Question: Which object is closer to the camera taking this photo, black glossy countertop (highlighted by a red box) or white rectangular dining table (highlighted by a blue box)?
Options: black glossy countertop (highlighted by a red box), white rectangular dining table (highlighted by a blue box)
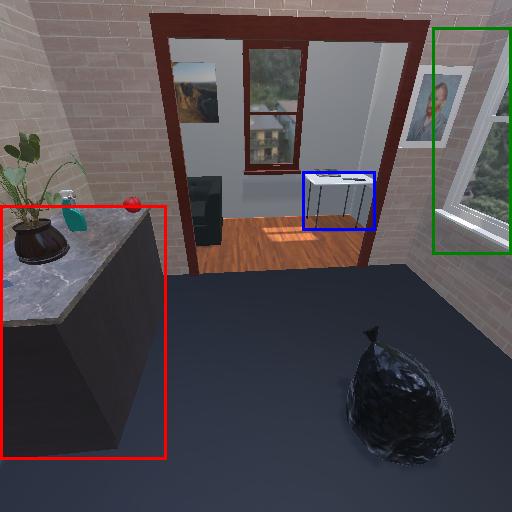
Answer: black glossy countertop (highlighted by a red box)